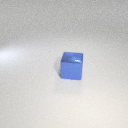
large blue metal cube